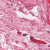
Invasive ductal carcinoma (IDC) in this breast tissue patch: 0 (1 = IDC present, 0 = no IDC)